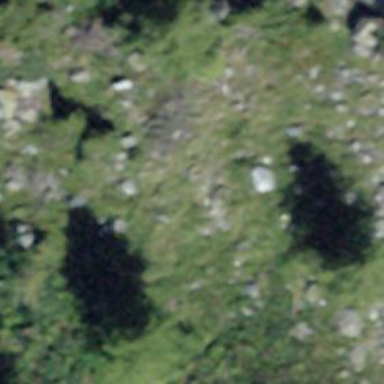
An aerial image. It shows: Needle-leaved tree in natural setting.